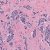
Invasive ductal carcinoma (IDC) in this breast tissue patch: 1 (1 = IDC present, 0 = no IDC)